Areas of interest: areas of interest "Exhibition and Convention Center"
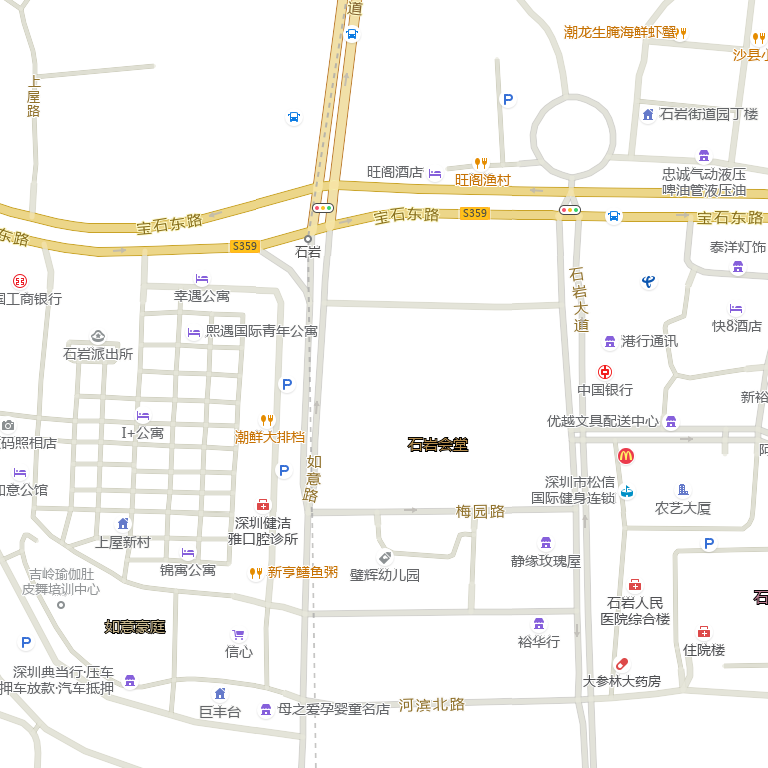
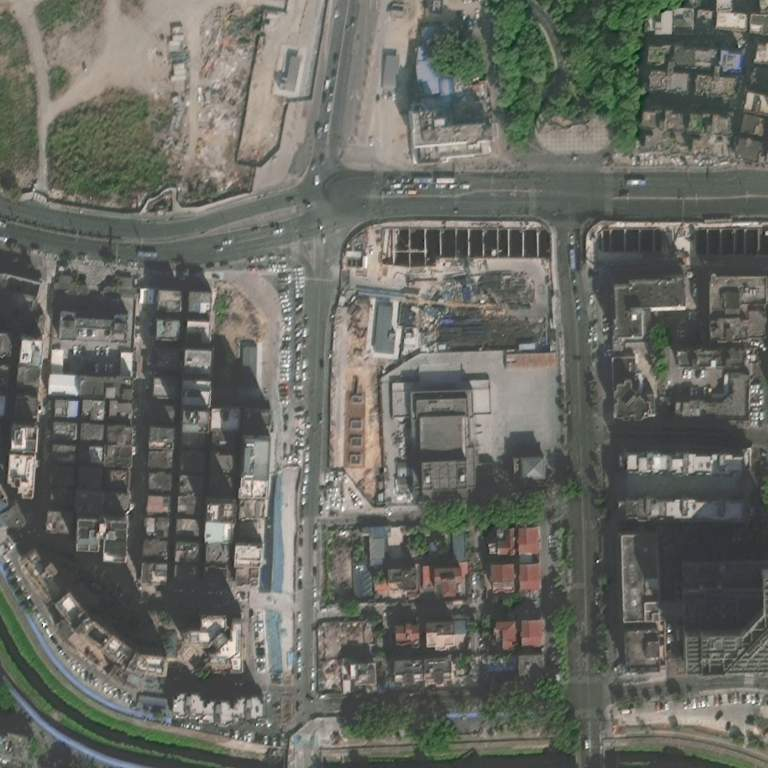